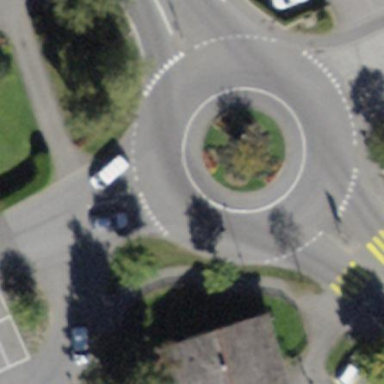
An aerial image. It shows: Secondary road leading to roundabout.